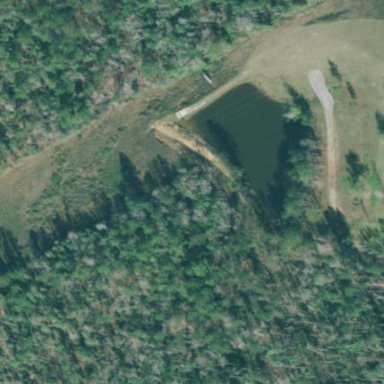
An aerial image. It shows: Reservoir of natural water.